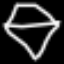
Label: diamond